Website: macys
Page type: billing-address
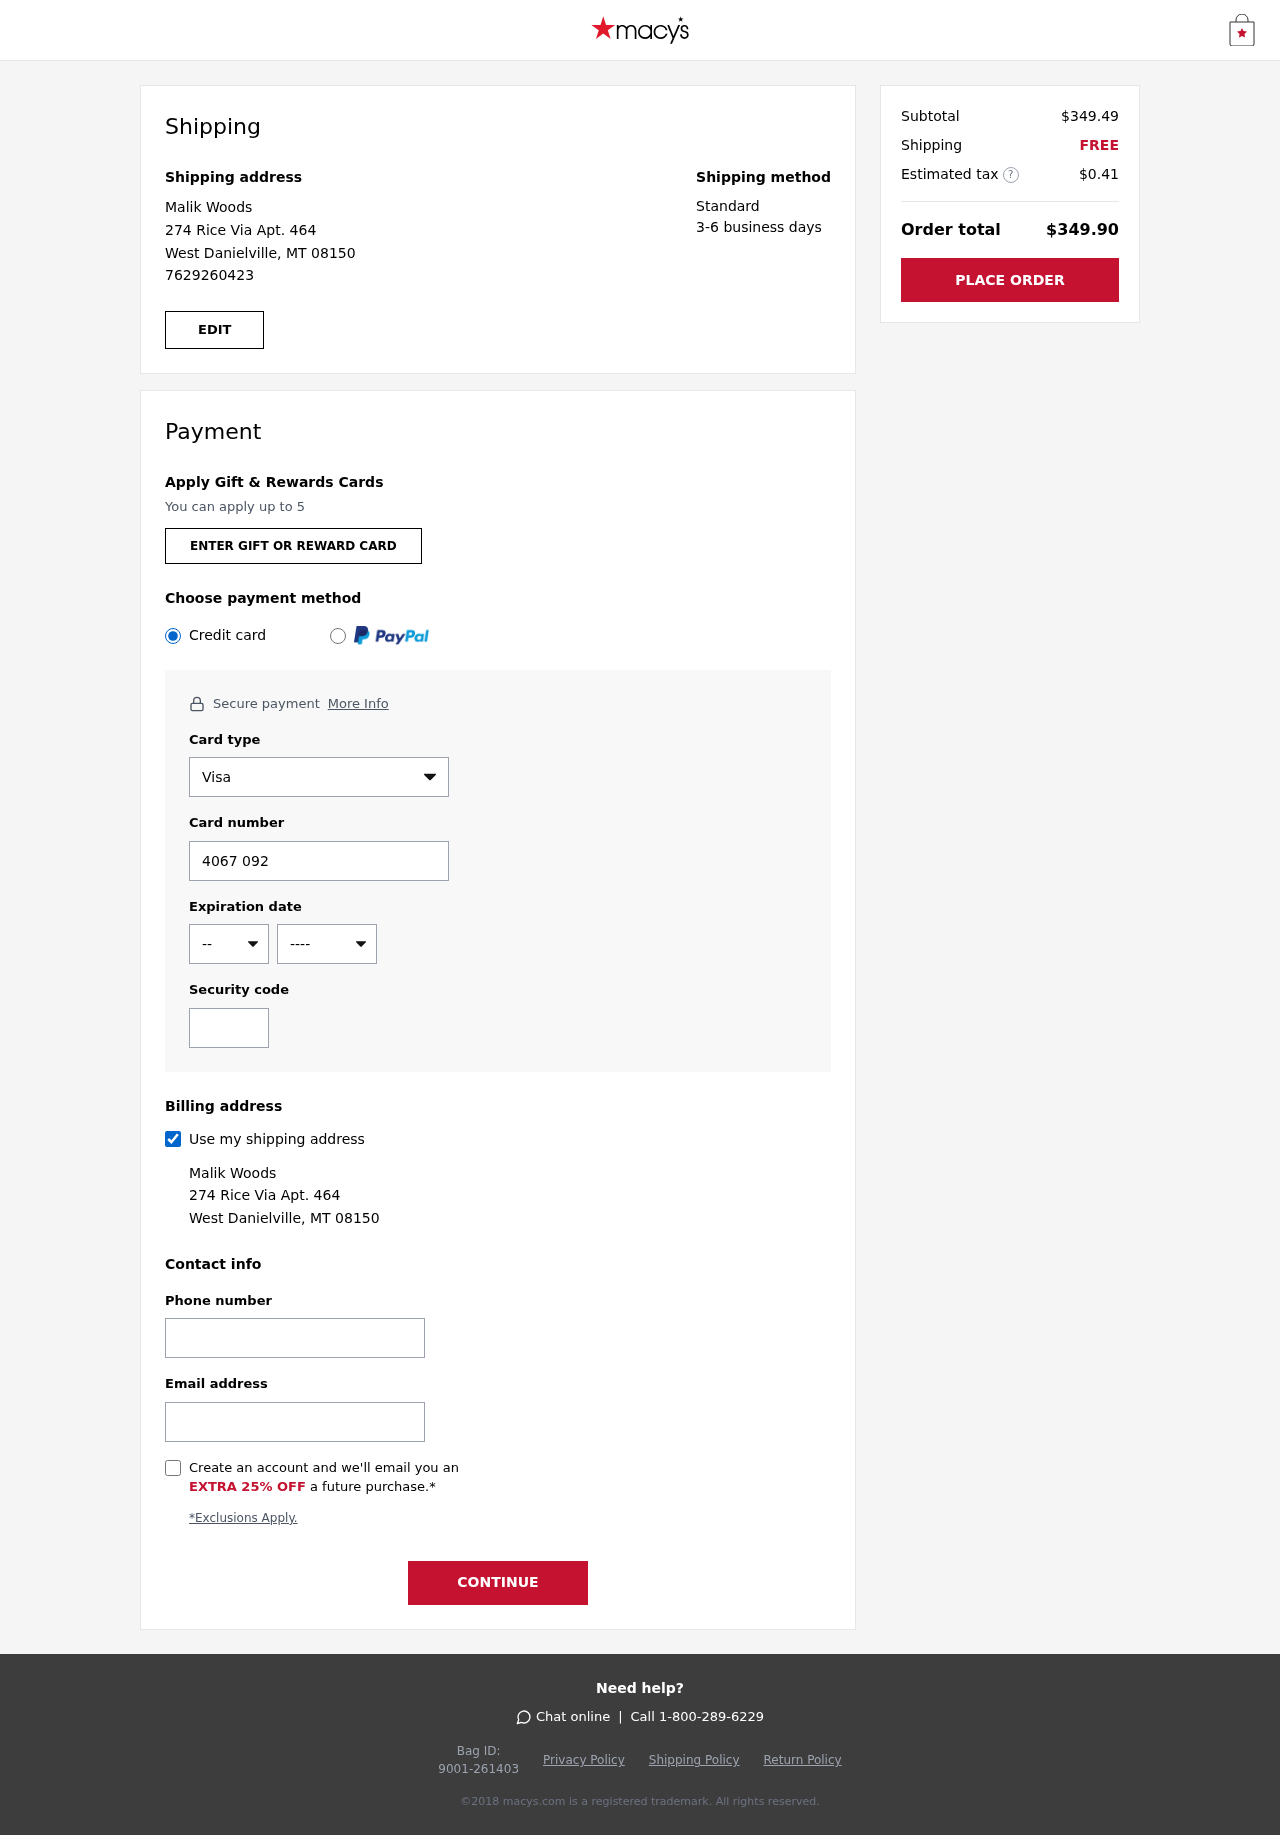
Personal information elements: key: PII_CARD_CVV
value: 295
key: PII_CARD_EXPIRY_MONTH
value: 11
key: PII_CARD_EXPIRY_YEAR
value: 30
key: PII_CARD_NUMBER
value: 4067 0928 5664 8752
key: PII_CARD_TYPE
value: Visa
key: PII_EMAIL
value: malik.woods@gmail.com
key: PII_FULLNAME
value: Malik Woods
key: PII_PHONE
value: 7629260423
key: PII_STREET
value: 274 Rice Via Apt. 464
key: PII_CITY_STATE_ZIP
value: West Danielville, MT 08150
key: PII_FIRSTNAME
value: Malik
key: PII_LASTNAME
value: Woods
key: PII_FULLNAME2
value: Malik Woods
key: PII_FULLNAME3
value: Malik Woods
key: PII_FIRSTNAME2
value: Malik
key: PII_FIRSTNAME3
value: Malik
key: PII_LASTNAME2
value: Woods
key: PII_LASTNAME3
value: Woods
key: PII_FIRSTNAME_DERIVED
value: Malik
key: PII_LASTNAME_DERIVED
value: Woods
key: PII_FULLNAME_DERIVED
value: Malik Woods
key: PII_NAME_FULL_DERIVED
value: Malik Woods
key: PII_STREET2
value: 274 Rice Via Apt. 464
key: PII_PHONE2
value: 7629260423
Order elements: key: ORDER_SUBTOTAL
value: $349.49
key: ORDER_SHIPPING_COST
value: FREE
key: ORDER_TAX
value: $0.41
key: ORDER_TOTAL
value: $349.90